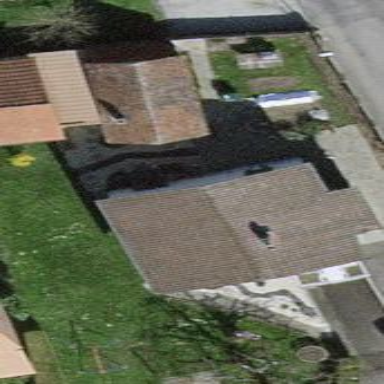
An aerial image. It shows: Detached building.